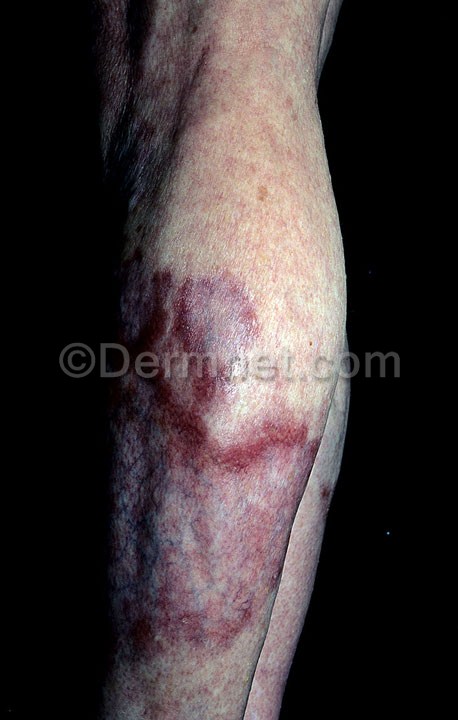
Disease: Systemic Disease